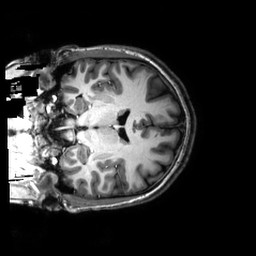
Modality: T1w
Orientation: coronal
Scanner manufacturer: philips
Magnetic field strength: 3 T
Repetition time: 0.0096 s
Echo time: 0.0046 s